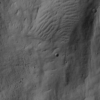
Label: not_dusty